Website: apple
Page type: billing-address
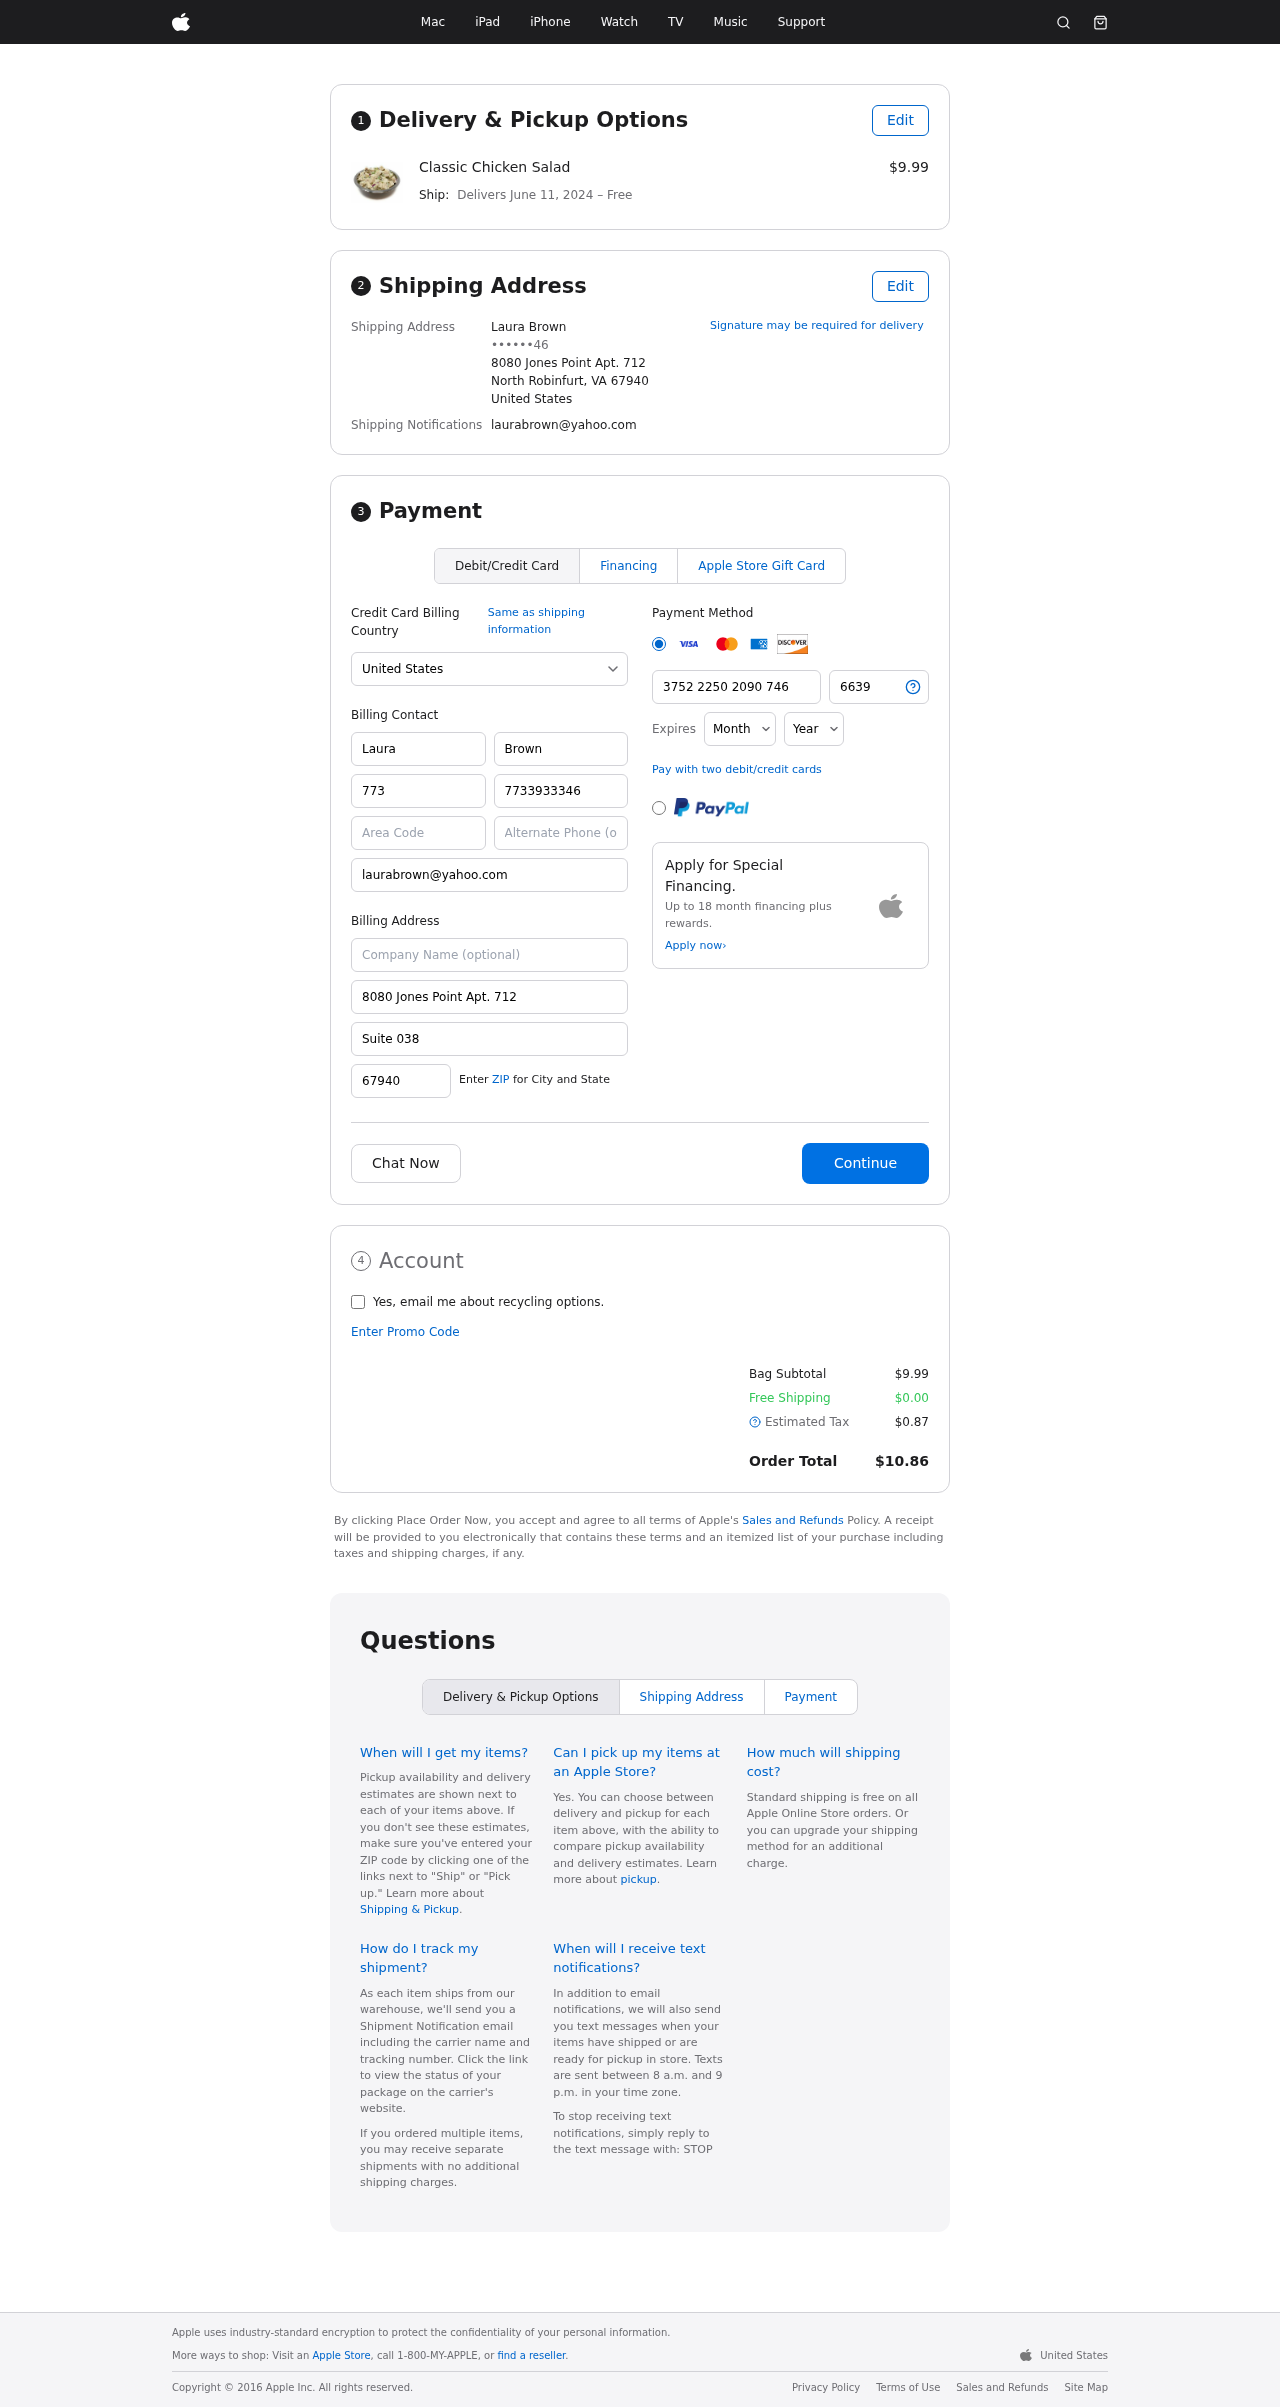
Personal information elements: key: PII_CARD_CVV
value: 6639
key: PII_CARD_EXPIRY_MONTH
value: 11
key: PII_CARD_EXPIRY_YEAR
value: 26
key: PII_CARD_NUMBER
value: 3752 2250 2090 746
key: PII_CITY_STATE_ZIP
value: North Robinfurt, VA 67940
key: PII_COUNTRY
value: United States
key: PII_EMAIL
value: laurabrown@yahoo.com
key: PII_FULLNAME
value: Laura Brown
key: PII_STREET
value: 8080 Jones Point Apt. 712
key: PII_PHONE_MASKED
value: ••••••46
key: PII_BILLING_FIRSTNAME
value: Laura
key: PII_BILLING_LASTNAME
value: Brown
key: PII_BILLING_PHONE_AREA
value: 773
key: PII_BILLING_PHONE
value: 7733933346
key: PII_BILLING_EMAIL
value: laurabrown@yahoo.com
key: PII_BILLING_STREET
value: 8080 Jones Point Apt. 712
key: PII_BILLING_STREET2
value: Suite 038
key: PII_BILLING_POSTCODE
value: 67940
Product elements: key: PRODUCT1_NAME
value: Classic Chicken Salad
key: PRODUCT1_PRICE
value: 9.99
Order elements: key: ORDER_DELIVERY_DATE
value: June 11, 2024
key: ORDER_SUBTOTAL
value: $9.99
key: ORDER_SHIPPING_COST
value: $0.00
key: ORDER_TAX
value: $0.87
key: ORDER_TOTAL
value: $10.86